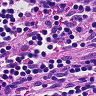
Metastatic tissue present: no